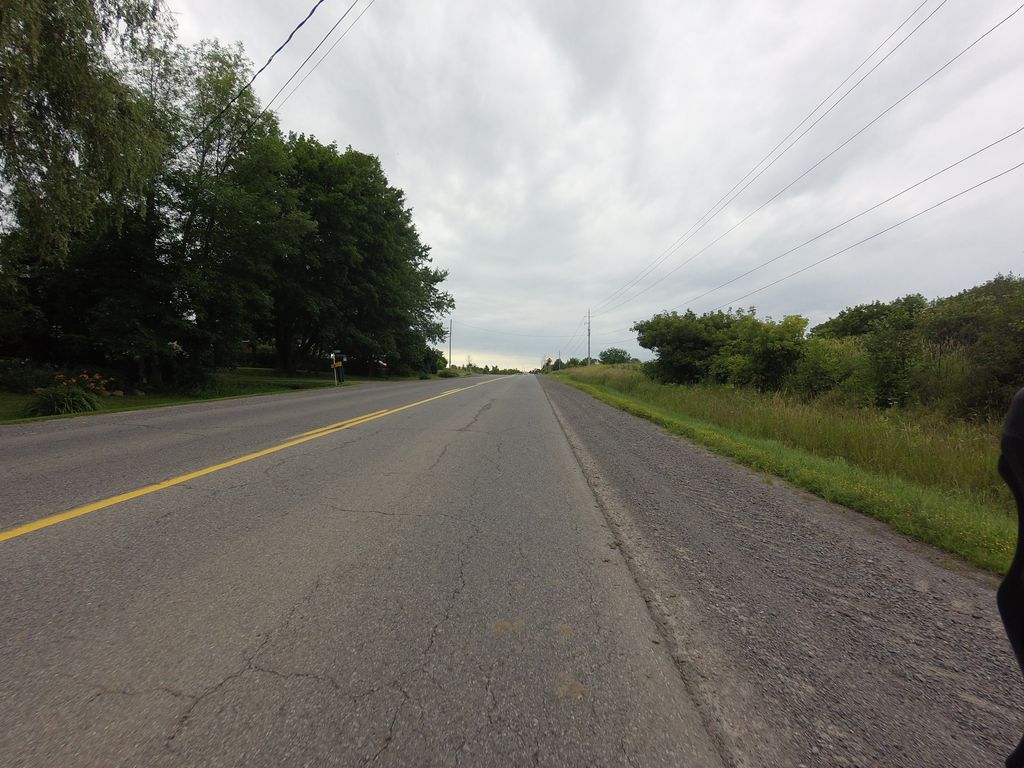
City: ottawa-gatineau